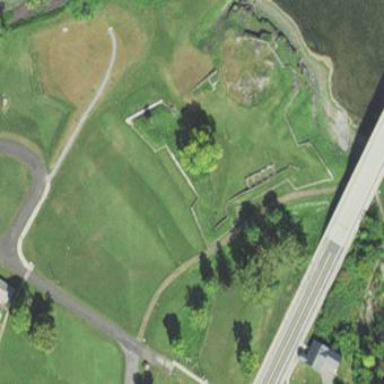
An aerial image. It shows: Historic fort.